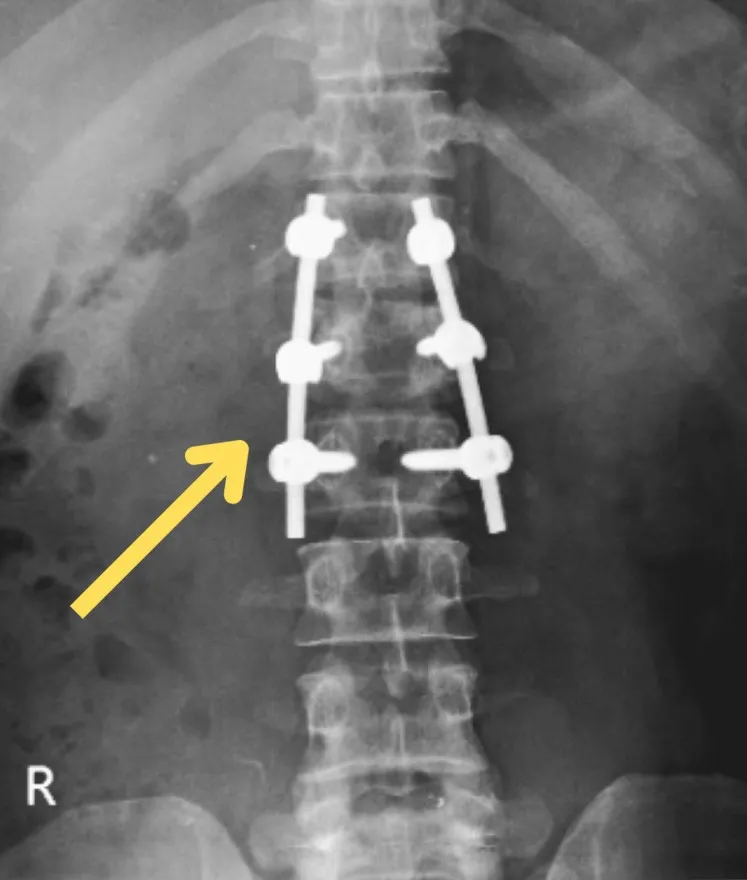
Post-operative X-ray of the spine. The yellow arrow points towards the spinal fusion at the D12-L2 level.
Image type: radiology (x_ray)